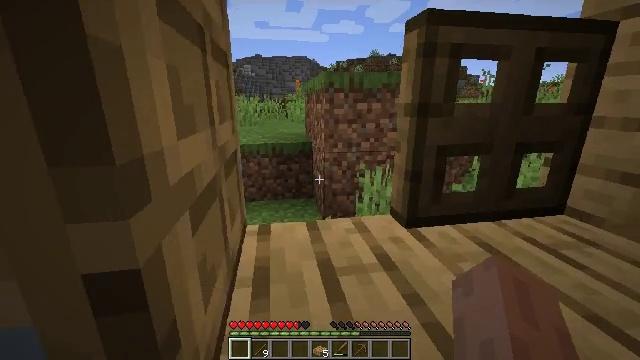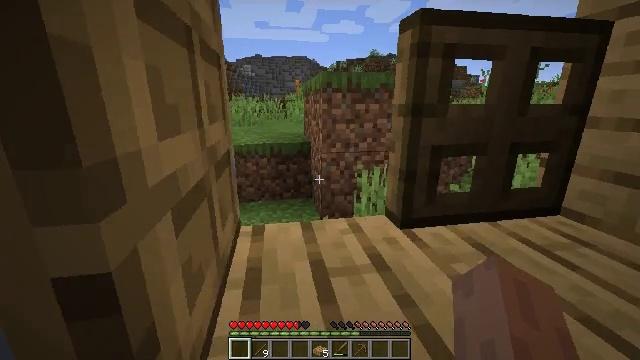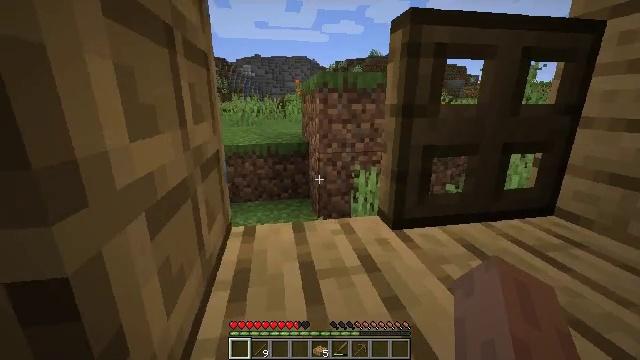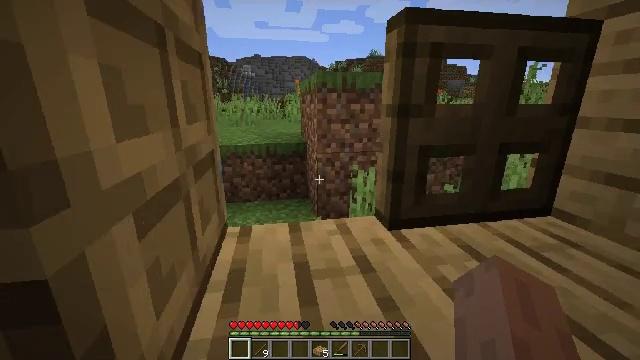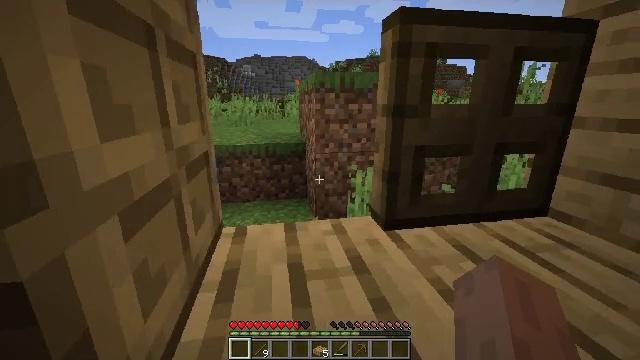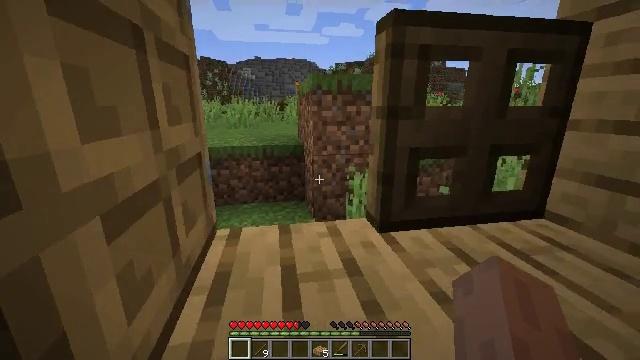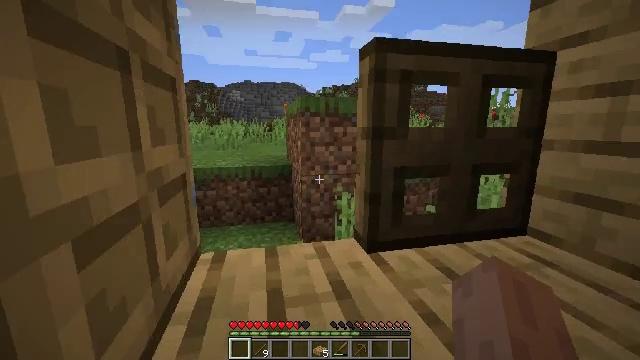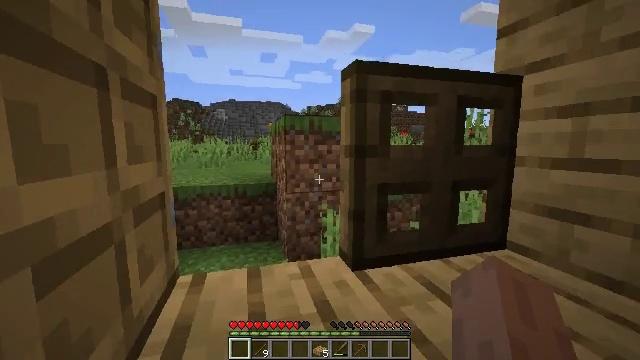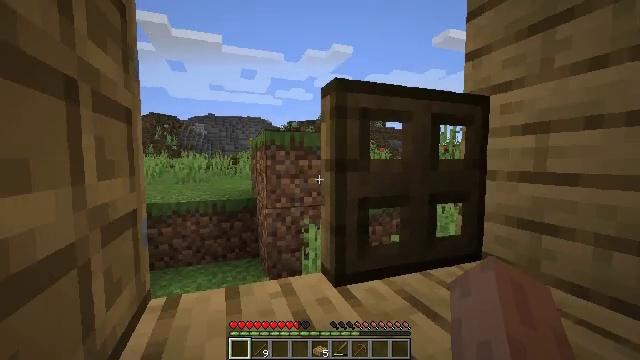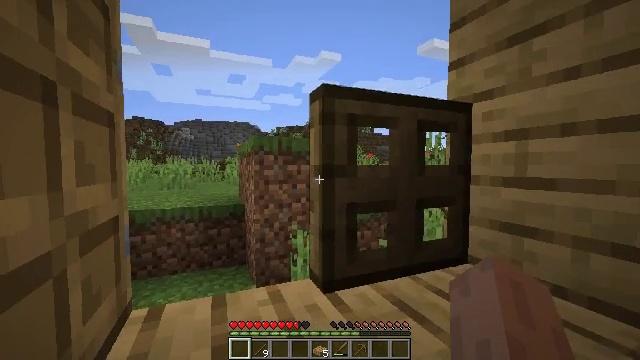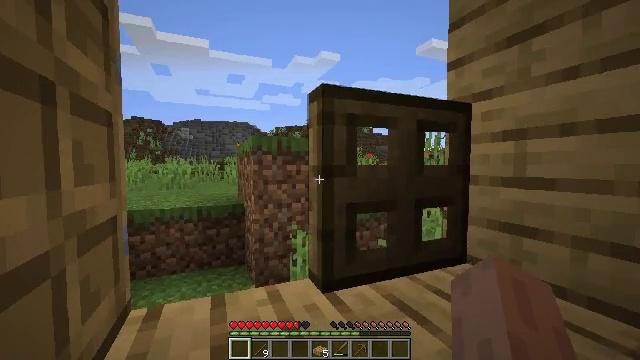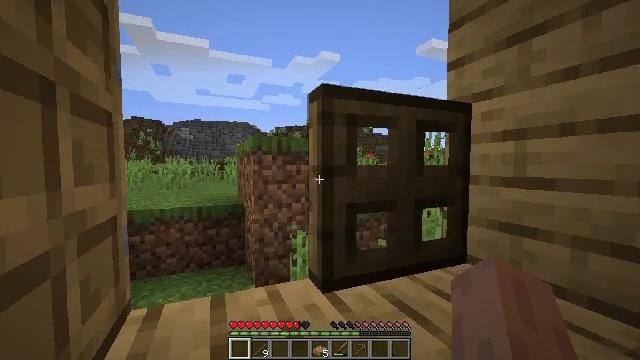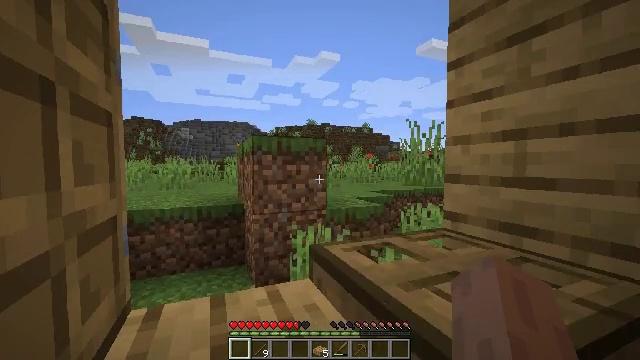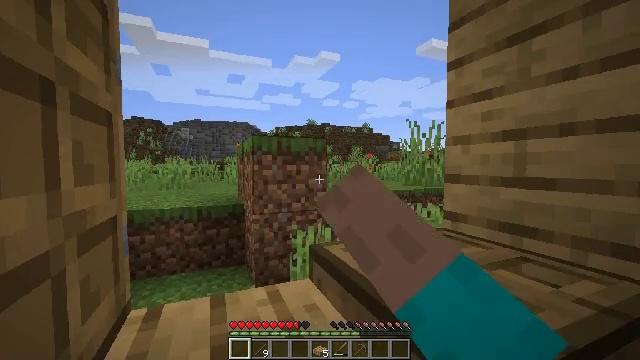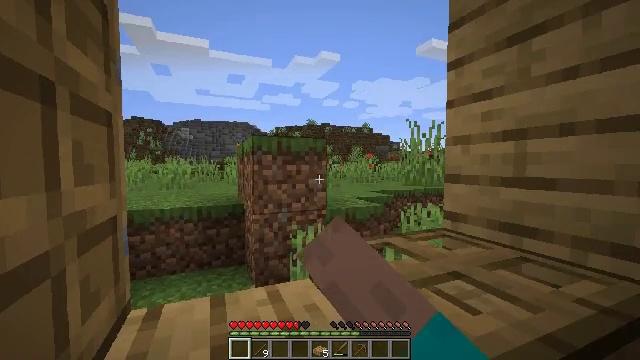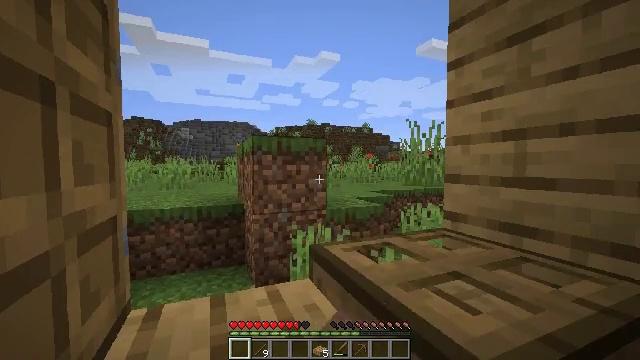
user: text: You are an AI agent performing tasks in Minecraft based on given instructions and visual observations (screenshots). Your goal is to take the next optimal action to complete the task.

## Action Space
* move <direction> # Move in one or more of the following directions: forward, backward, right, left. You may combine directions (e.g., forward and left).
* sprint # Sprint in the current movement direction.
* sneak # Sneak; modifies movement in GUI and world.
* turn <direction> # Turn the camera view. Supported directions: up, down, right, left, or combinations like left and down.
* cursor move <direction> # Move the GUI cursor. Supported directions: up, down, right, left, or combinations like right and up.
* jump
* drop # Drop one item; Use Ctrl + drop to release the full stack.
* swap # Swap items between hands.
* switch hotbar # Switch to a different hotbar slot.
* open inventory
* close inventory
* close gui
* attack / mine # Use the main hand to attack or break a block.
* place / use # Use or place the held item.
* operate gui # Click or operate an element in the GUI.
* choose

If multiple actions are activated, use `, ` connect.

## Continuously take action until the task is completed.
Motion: motion action
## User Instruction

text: Mine the oak door to pick it up.
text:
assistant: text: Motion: move forward
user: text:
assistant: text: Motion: move forward
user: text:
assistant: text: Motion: move forward
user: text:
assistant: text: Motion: no_op
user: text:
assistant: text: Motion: no_op
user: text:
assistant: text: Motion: turn right and up
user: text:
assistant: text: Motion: turn right and up
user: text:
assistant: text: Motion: turn right and up
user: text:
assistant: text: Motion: turn right and up
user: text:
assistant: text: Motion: no_op
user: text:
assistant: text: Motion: no_op
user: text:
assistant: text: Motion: use / place
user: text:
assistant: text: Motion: use / place
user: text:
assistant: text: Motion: use / place
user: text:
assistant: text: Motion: no_op
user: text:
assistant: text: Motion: turn left and down
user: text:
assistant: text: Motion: turn left and down
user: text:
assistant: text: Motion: turn left and down
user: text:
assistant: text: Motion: turn left and down
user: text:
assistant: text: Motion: turn left
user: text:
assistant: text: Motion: no_op
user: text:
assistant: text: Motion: no_op
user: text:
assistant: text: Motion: no_op
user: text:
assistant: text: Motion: turn right and up
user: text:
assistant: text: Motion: turn right
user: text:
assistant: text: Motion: turn right and down
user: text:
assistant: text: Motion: turn right
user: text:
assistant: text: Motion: turn right
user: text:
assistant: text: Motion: turn right
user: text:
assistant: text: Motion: no_op